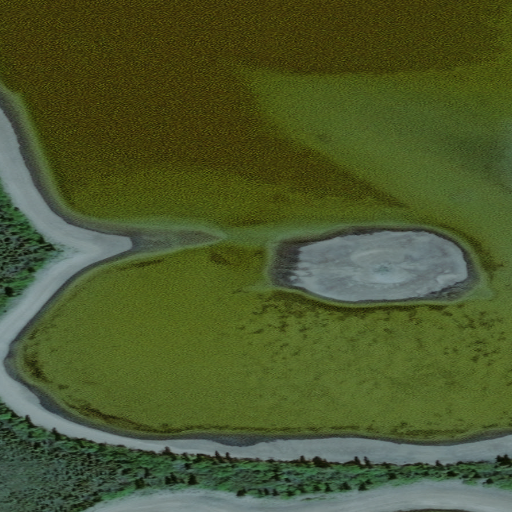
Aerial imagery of island in Alaska named Flat Island containing only unknown